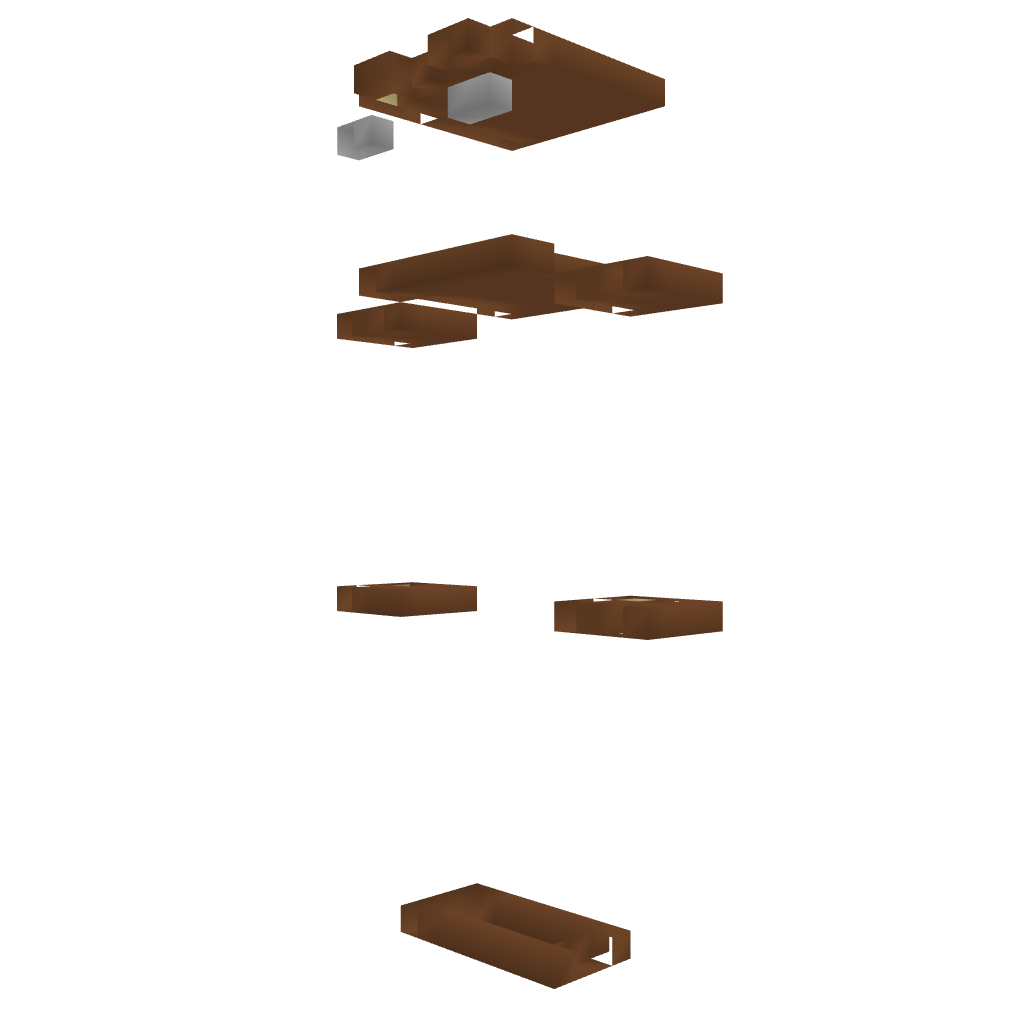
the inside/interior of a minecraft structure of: Mr.Bear